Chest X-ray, PA view. Patient: 31 years old, sex M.
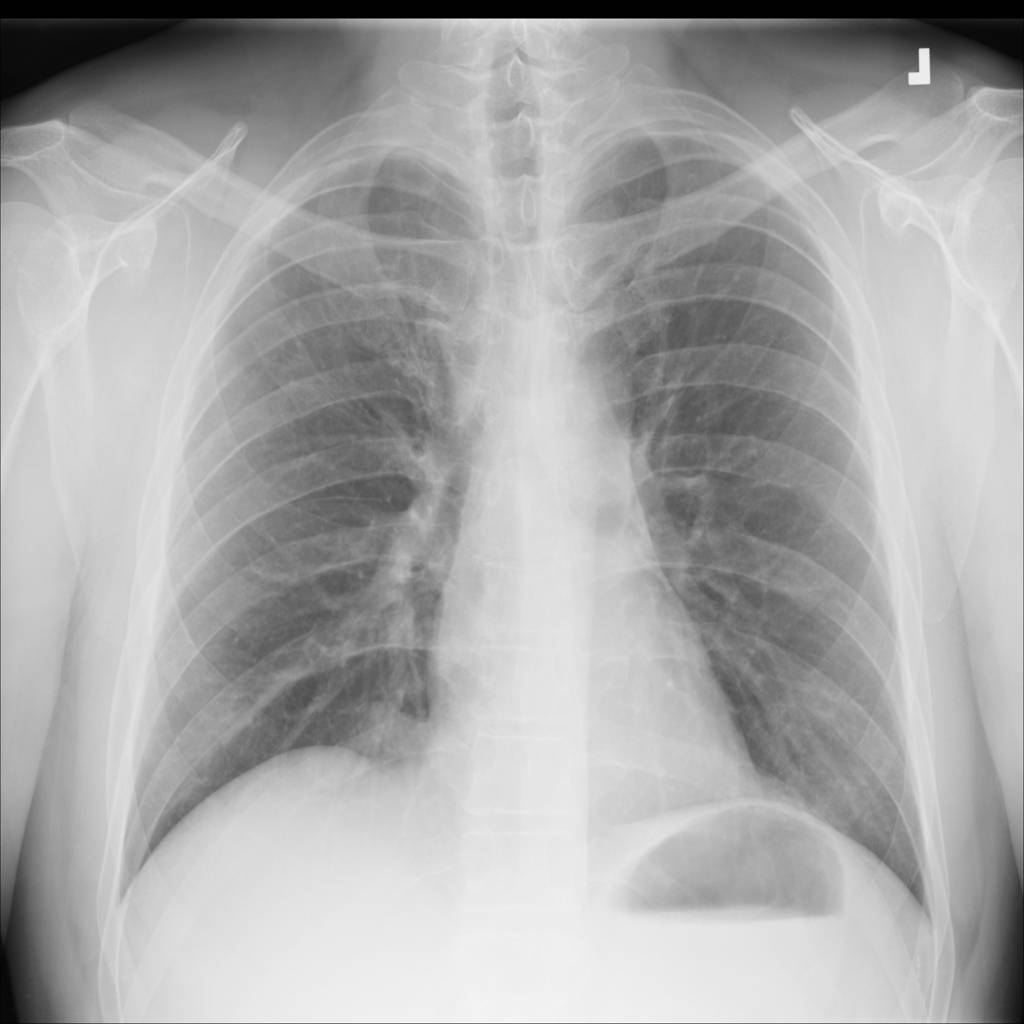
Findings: No Finding